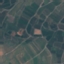
Land use / land cover class: PermanentCrop